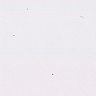
Metastatic tissue present: no